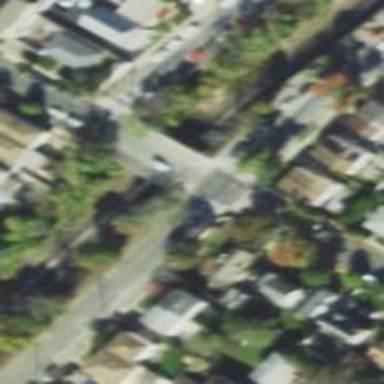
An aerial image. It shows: Residential road with bridge.